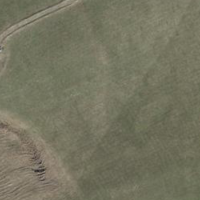
EUNIS habitat code: 24
Species observed at this site:
Cardamine pratensis
Anthriscus sylvestris